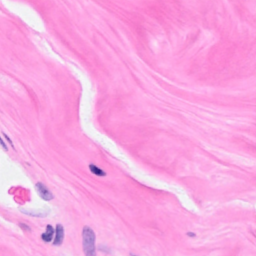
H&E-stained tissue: Breast